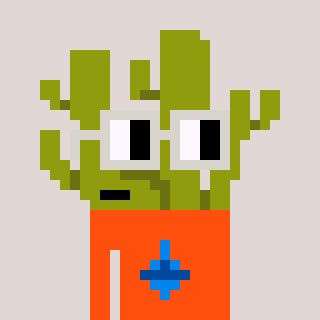
a pixel art character with square light gray glasses, a cactus-shaped head and a orange-colored body on a warm background